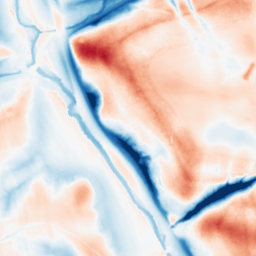
Category: classical
Decomposition family: uniform
Decomposition parameters: size: 50
Upsampling method: linear_exact
Upsampling parameters: scale: 2
Upsampling scale: 2